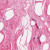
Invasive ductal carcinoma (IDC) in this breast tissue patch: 0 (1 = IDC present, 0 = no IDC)